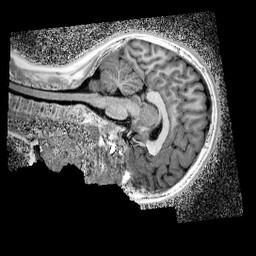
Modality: UNIT1_denoised
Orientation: sagittal
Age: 12
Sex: female
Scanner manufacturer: siemens
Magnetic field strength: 3 T
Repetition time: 4 s
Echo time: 0.00299 s